Field crop: maize
Growth stage: 1
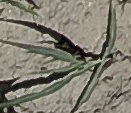
Species: sorghum